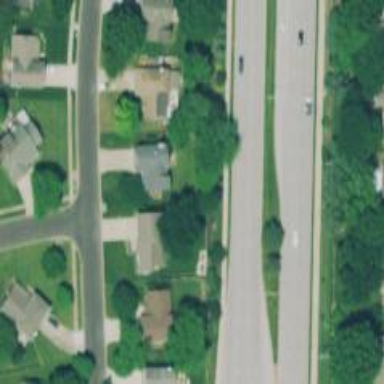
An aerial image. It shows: Road with dash markings.